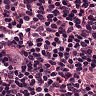
Metastatic tissue present: no